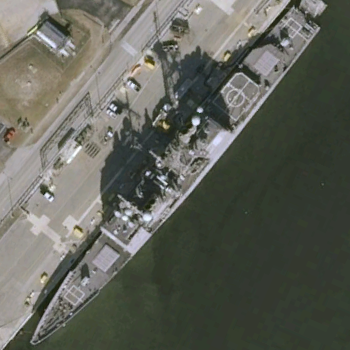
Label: cruiser